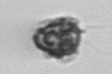
Label: Syracosphaera_pulchra